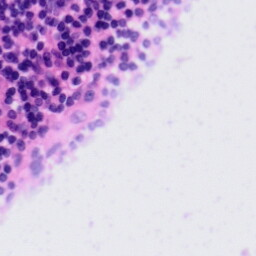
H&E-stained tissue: Tonsil